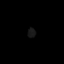
Tissue: skin
Cell type: Epithelial cells
Senescence score: 0.8837
Nuclear area (px): 72
Mean DAPI intensity: 23.986